Question: Let's say I have form looks like

First: Use jQuery to display data like auto submit on every select field
'''
$('#region,#categories,#types').change(function () {
$(this).closest("form").submit();
});
'''
Second : One time query. Select all fields then click search button
I want to know which method is good to display the search results.
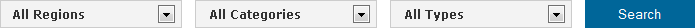
Answer: How about using an AJAX submit. This way you could refresh only the results part of the page and make your site more dynamic:
'''
$('#region,#categories,#types').change(function () {
var form = $(this).closest("form");
$.ajax({
url: form.attr('action'),
type: form.attr('method'),
data: form.serialize(),
success: function(result) {
// TODO: show the results
}
});
});
'''